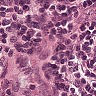
Metastatic tissue present: no